Question: I am using 'geom_line', 'geom_point', and 'geom_text' to plot something like the picture below:

I am grouping, and coloring my data frame, but I want the 'geom_text' not to be so close to each other.
I want to put the one text on top, and the other on bottom. Or at least, hide the one of the two. Is there any way I can do this?
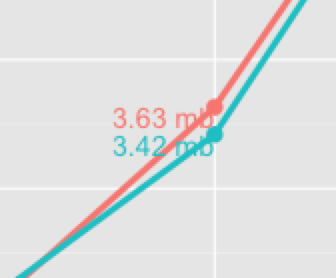
Answer: You can specify custom aesthetics in different 'geom_text()' calls. You can include only a subset of the data (such as just one group) in each call, and give each 'geom_text()' a custom 'hjust' or 'vjust' value for each subset.
'''
ggplot(dat, aes(x, y, group=mygroups, color=mygroups, label=mylabel)) +
geom_point() +
geom_line() +
geom_text(data=dat[dat$mygroups=='group1',], aes(vjust=1)) +
geom_text(data=dat[dat$mygroups=='group2',], aes(vjust=-1))
'''